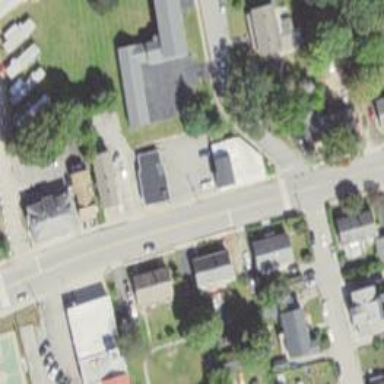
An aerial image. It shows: Residential driveway designated as service road.